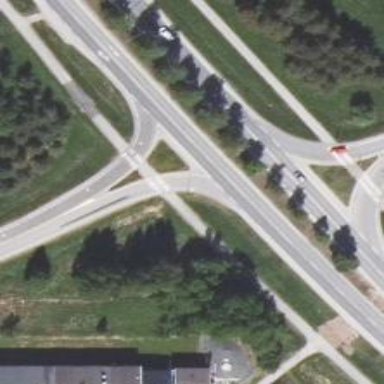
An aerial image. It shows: Trunk link highway.